Question: I'm trying to insert HTML/RTF formatted text into a single Excel cell, preserving text formatting (colour, bold, italic etc.).
The problem is that if the text contains line breaks ('<br>'), parts of the text between the breaks is inserted into separate cells.

I tried '<b style="mso-data-placement:same-cell;" />', but it seems to be ignored by Excel's parser and treated like a normal '<br>'.
A lot of topics on forums say that mso-data-placement:same-cell lets you have new line breaks inside a cell, but in my case this style is ignored.
How do I achieve text formatting and line breaks when pasting text into a single cell?
My code (simplified a bit):
'''
Private Sub Worksheet_Change2(ByVal Target As Range, ByVal sht As Worksheet)
Dim objData As MSForms.DataObject
Dim sHTML As String
Application.EnableEvents = False
Set objData = New MSForms.DataObject
sHTML = "<html>ABC<br>EFG" & "<br style=" & Chr(34) & "mso-data-placement:same-cell;" & Chr(34) & " />" & "XYZ</html>"
objData.SetText sHTML
objData.PutInClipboard
sht.PasteSpecial Format:="Unicode Text" ', NoHTMLFormatting:=False
Application.EnableEvents = True
End Sub
'''
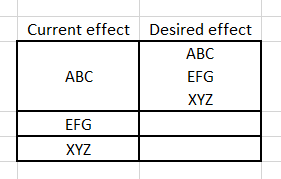
Answer: For '<br style="mso-data-placement:same-cell;"/>' to work it needs to be in a '<TD>' in a '<TABLE>'.
'''
Private Sub Worksheet_Change2(ByVal Target As Range, ByVal sht As Worksheet)
Const br = "<br style=""mso-data-placement:same-cell;""/>"
Application.EnableEvents = False
Dim objData As MSForms.DataObject
Set objData = New MSForms.DataObject
With CreateObject("System.Text.StringBuilder")
.Append_3 "<HTML>"
.Append_3 "<TABLE>"
.Append_3 "<TR>"
.Append_3 "<TD>"
.Append_3 "ABC"
.Append_3 br
.Append_3 "EFG"
.Append_3 br
.Append_3 "XYZ"
.Append_3 "</TD>"
.Append_3 "</TR>"
.Append_3 "</TABLE>"
.Append_3 "</HTML>"
objData.SetText .ToString
objData.PutInClipboard
End With
sht.Paste
Application.EnableEvents = True
End Sub
'''
Note: It might be helpful to use the TagBuilder class that I have in my CodeReview post <URL>